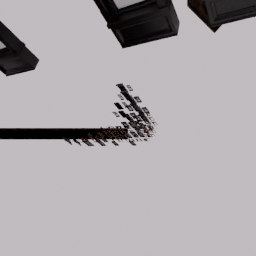
Label: architecture